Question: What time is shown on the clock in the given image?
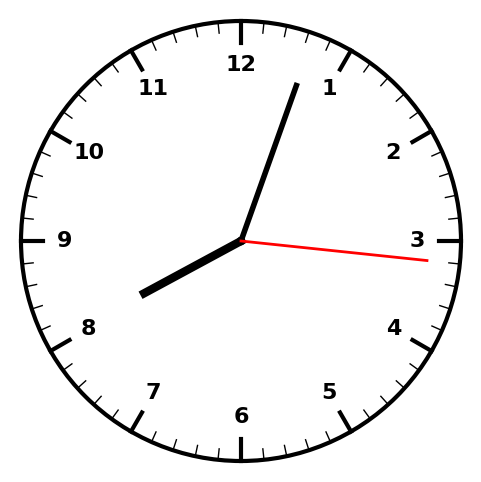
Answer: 08:03:16